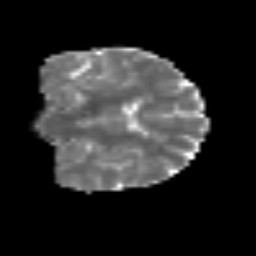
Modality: MD
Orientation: coronal
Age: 62
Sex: female
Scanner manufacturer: siemens
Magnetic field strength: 3 T
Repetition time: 3.2 s
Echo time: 0.081 s